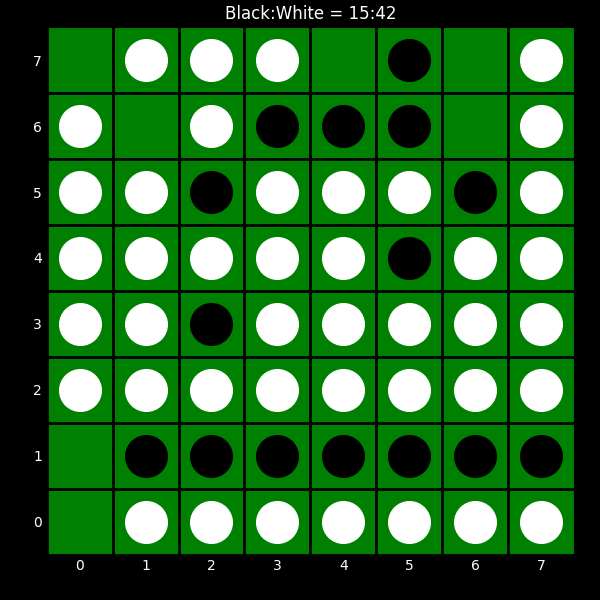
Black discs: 15
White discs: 42